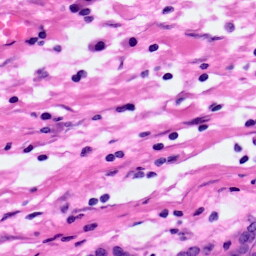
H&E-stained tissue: Pancreatic